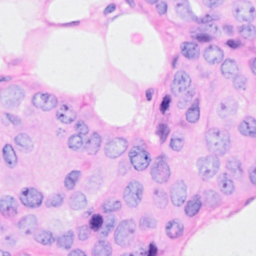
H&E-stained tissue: Breast